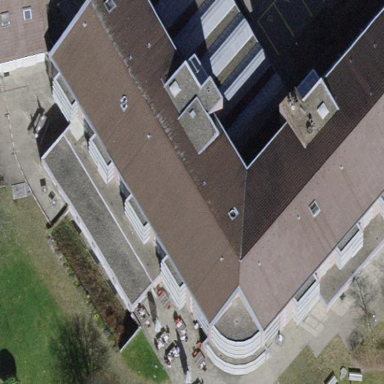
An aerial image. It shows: Hospital building.